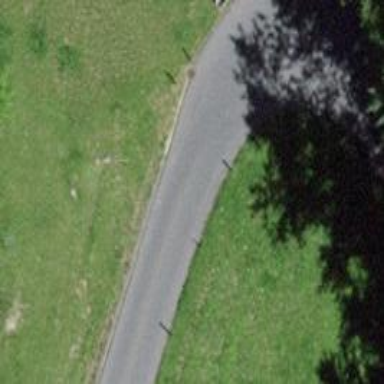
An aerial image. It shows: Unclassified road.